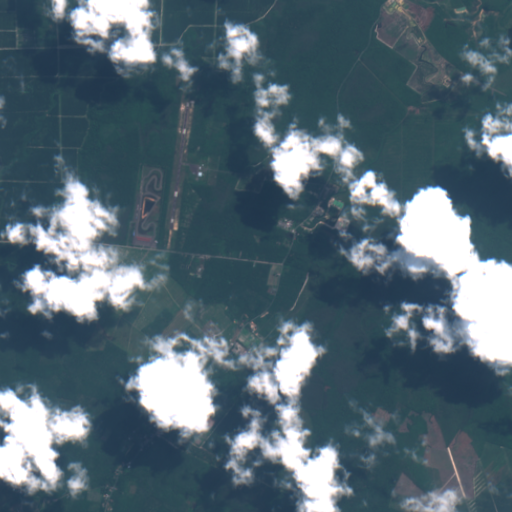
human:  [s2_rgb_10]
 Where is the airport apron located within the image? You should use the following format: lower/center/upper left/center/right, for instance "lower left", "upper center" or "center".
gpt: The airport apron is located in the upper center of the image.
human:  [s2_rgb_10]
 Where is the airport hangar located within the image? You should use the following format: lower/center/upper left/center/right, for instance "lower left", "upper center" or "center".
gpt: The airport hangar is located in the center of the image.
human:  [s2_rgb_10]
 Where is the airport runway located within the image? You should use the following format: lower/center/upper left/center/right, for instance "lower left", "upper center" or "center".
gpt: The airport runway is located in the upper center of the image.
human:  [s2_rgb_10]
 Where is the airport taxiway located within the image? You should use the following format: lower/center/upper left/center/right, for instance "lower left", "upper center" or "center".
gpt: The airport taxiway is located in the upper center of the image.
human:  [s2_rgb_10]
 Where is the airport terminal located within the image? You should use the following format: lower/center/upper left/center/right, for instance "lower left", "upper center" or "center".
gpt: The airport terminal is located in the upper center of the image.
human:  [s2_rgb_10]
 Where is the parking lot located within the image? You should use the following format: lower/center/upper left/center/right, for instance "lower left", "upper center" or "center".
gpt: The parking lot is located in the upper center of the image.
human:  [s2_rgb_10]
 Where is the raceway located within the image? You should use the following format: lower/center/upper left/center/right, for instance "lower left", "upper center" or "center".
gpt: The raceway is located in the center left of the image.
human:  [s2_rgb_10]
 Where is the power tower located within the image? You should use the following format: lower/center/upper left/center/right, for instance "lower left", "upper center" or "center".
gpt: There is no power tower in the image.